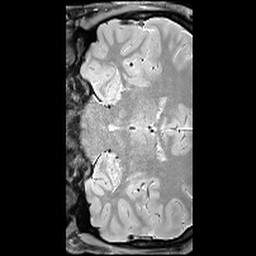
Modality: T1w
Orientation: coronal
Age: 23
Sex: male
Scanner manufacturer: siemens
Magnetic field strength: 3 T
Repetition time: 6.5 s
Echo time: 0.016 s